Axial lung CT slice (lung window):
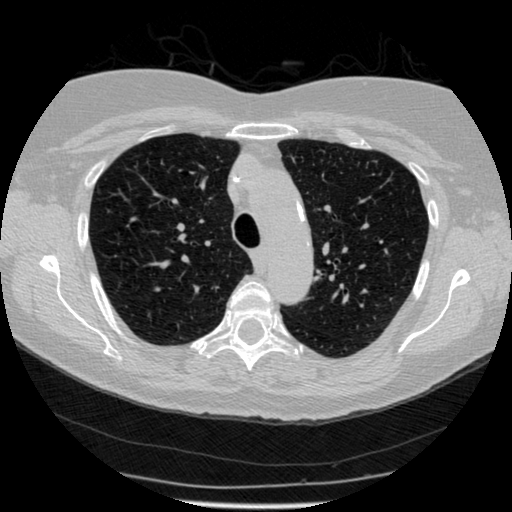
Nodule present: no